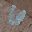
Label: 6